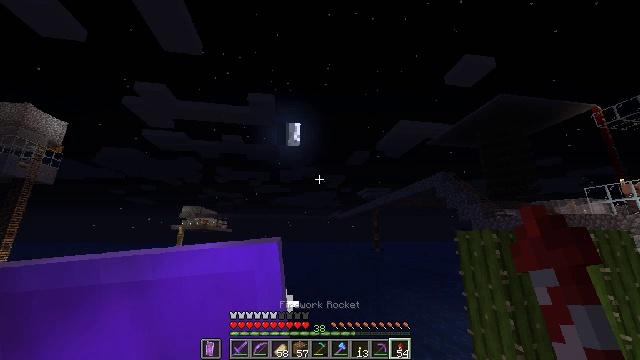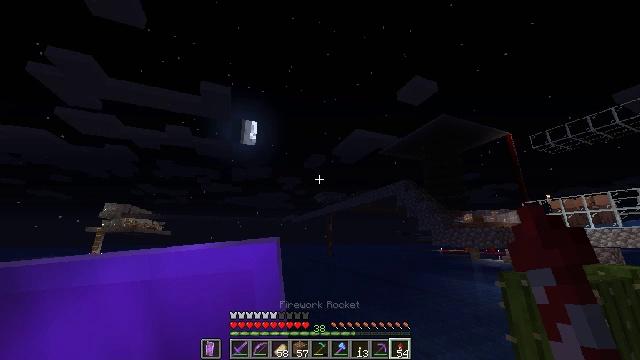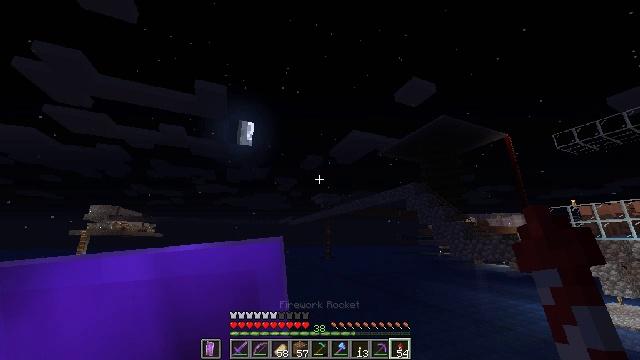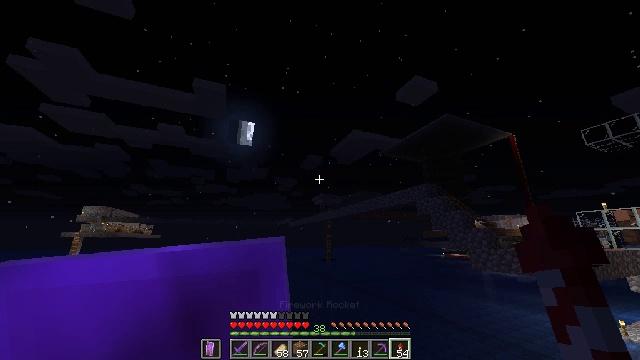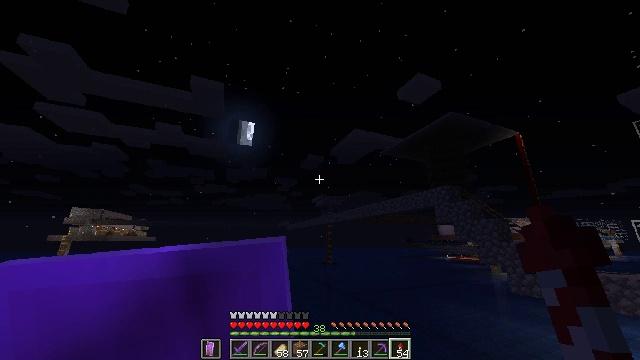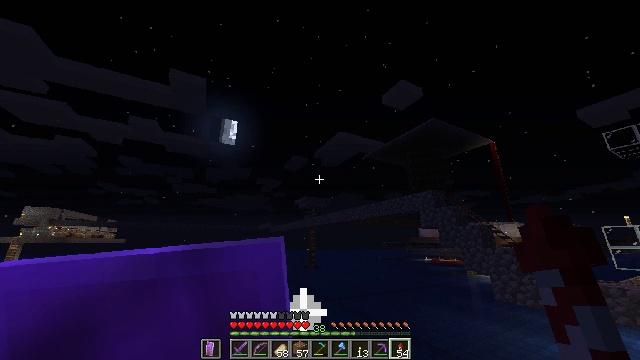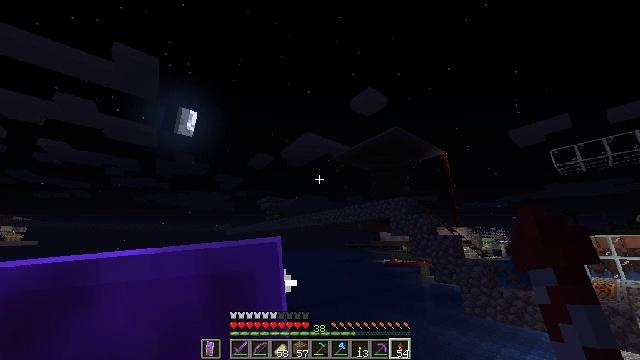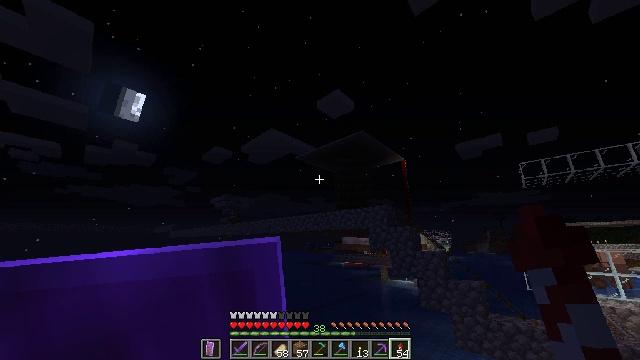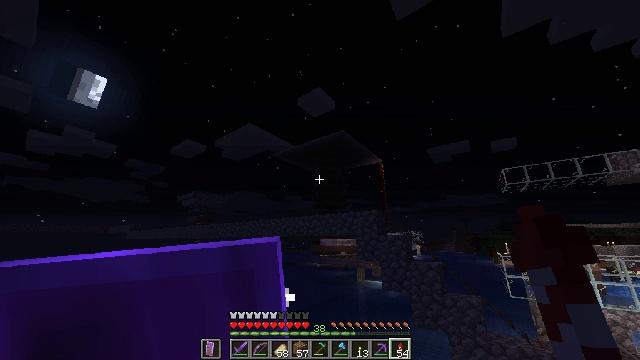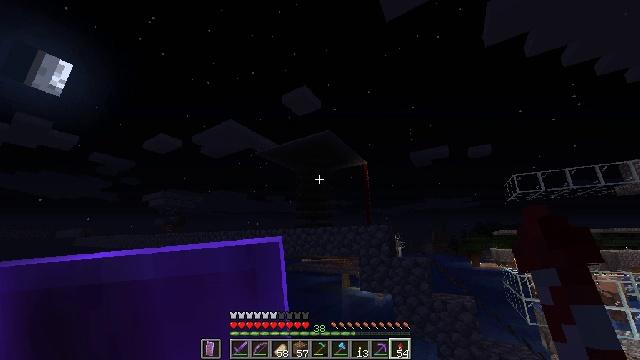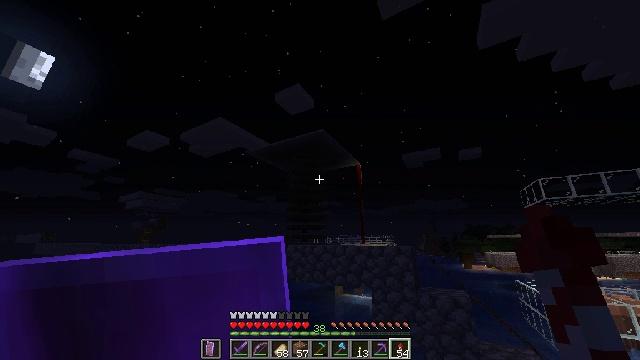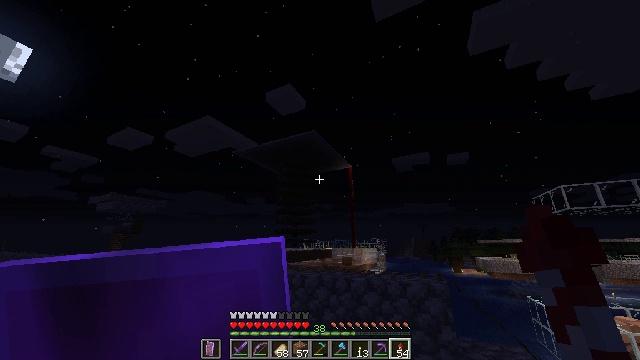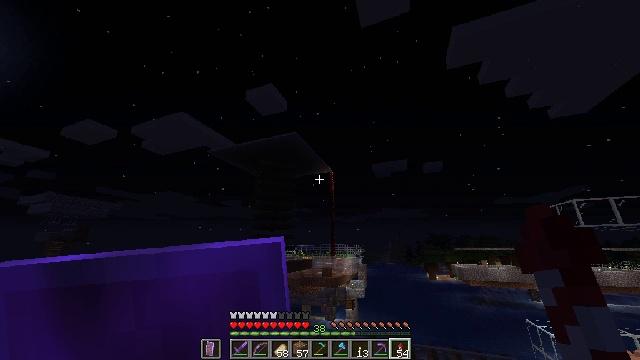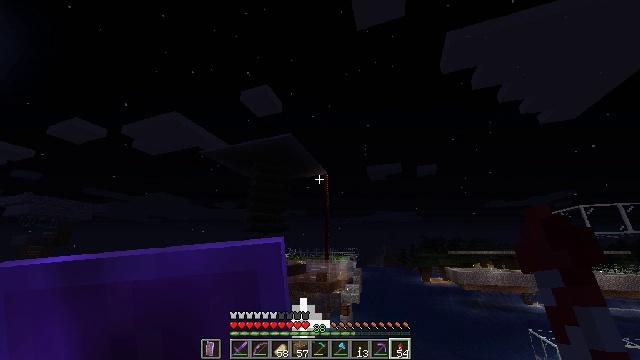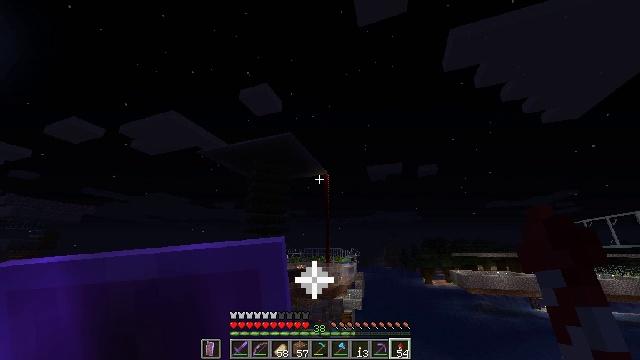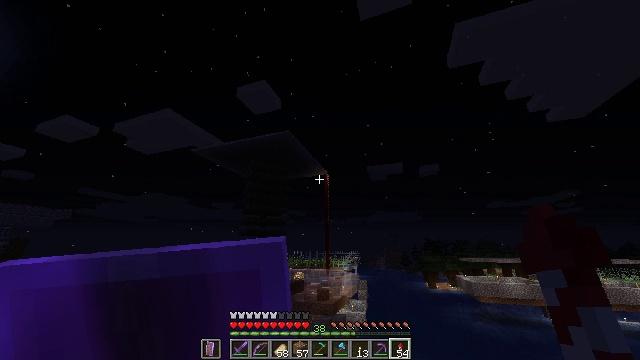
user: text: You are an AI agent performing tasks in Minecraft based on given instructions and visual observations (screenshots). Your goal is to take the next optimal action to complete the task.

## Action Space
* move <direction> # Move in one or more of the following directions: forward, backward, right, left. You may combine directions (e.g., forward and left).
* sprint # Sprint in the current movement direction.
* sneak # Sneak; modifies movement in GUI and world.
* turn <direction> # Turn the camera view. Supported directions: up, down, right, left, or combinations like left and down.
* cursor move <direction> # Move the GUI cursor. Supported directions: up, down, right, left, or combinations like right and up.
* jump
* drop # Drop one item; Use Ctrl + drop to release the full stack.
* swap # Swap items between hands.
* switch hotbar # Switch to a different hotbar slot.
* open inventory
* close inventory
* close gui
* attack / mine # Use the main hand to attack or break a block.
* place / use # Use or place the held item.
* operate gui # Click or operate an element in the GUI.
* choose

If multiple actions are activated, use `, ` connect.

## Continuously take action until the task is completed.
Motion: motion action
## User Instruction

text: Gather the torch from its position.
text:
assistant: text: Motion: move forward, sprint, turn right, jump
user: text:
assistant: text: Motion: move forward, sprint, turn right, jump
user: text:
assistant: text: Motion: move forward, sprint, jump
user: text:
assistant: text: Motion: move forward, sprint
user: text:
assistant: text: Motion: move forward, sprint, turn right
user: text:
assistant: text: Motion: move forward, sprint, turn right
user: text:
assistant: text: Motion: move forward, sprint, turn right
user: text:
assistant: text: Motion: move forward, sprint, turn right
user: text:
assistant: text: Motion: move forward, sprint, turn right
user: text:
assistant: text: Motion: move forward, sprint, turn right
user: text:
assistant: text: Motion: move forward, sprint, turn right
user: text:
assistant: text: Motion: move forward, sprint, turn right and up
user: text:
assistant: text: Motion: move forward, sprint, turn right
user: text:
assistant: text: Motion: move forward, sprint
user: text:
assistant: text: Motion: move forward, sprint
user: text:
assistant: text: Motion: move forward, sprint
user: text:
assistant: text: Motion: move forward, sprint
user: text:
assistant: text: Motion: move forward, sprint, turn down
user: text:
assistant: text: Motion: move forward, sprint, turn right and down
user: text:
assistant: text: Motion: move forward, sprint, turn right and down
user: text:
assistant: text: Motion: move forward, sprint, turn right and down
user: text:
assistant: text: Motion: move forward, sprint, turn right and down
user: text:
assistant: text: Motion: move forward, sprint, turn right and down
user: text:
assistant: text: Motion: move forward, sprint
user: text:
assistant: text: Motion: move forward, sprint
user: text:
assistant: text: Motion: move forward, sprint
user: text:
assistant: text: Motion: move forward, sprint
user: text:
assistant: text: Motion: move forward, sprint, turn right
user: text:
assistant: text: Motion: move forward, turn right and down
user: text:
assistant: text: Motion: no_op